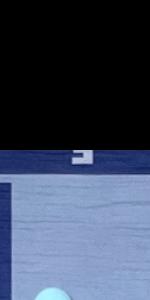
Label: Empty